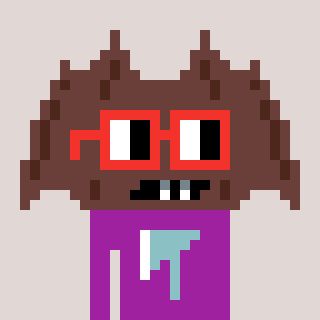
a pixel art character with square red glasses, a bat-shaped head and a magenta-colored body on a warm background